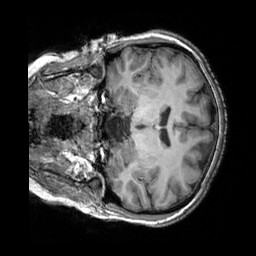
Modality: T1w
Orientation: coronal
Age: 24
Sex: female
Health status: healthy
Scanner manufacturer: siemens
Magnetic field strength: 3 T
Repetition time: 2.3 s
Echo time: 0.00303 s